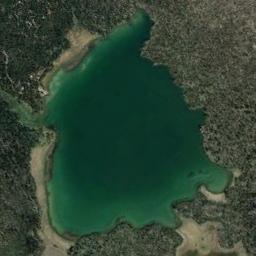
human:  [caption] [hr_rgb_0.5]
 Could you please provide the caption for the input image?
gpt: The lake lies in the dense forest and the water is deep green .

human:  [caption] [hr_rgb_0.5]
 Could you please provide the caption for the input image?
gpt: The lake is very small .

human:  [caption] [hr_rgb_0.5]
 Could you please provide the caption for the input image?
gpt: There are many trees around the lake .

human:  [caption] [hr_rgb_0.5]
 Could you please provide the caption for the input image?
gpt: An irregularly shaped turquoise lake surrounded by green forests .

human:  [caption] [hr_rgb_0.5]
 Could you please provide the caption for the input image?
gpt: There are many brown trees and some yellow sand around the lake .